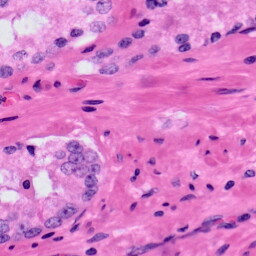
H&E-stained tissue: Prostate